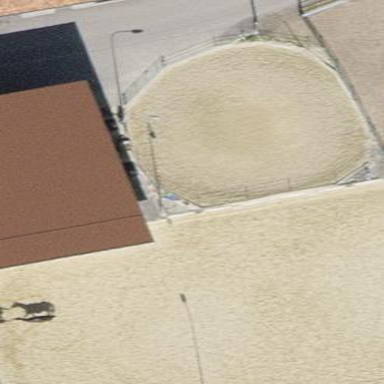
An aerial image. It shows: Area designated for horse riding.